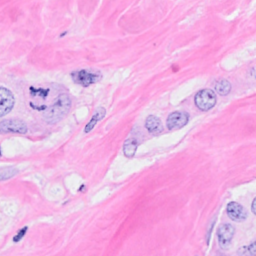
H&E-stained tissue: Breast